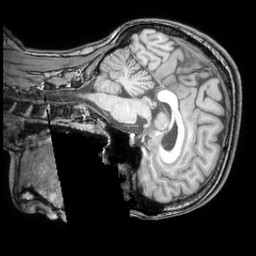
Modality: T1w
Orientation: sagittal
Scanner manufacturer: philips
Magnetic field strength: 3 T
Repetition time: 0.008139 s
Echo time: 0.003723 s